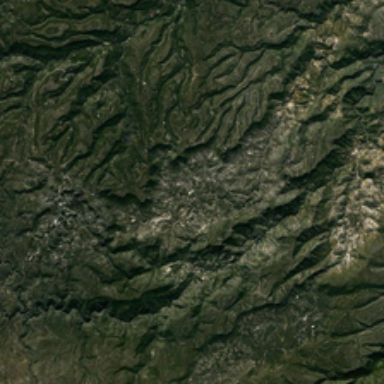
The green hills are next to each other in an unbroken line .